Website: lowes
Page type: order-returns
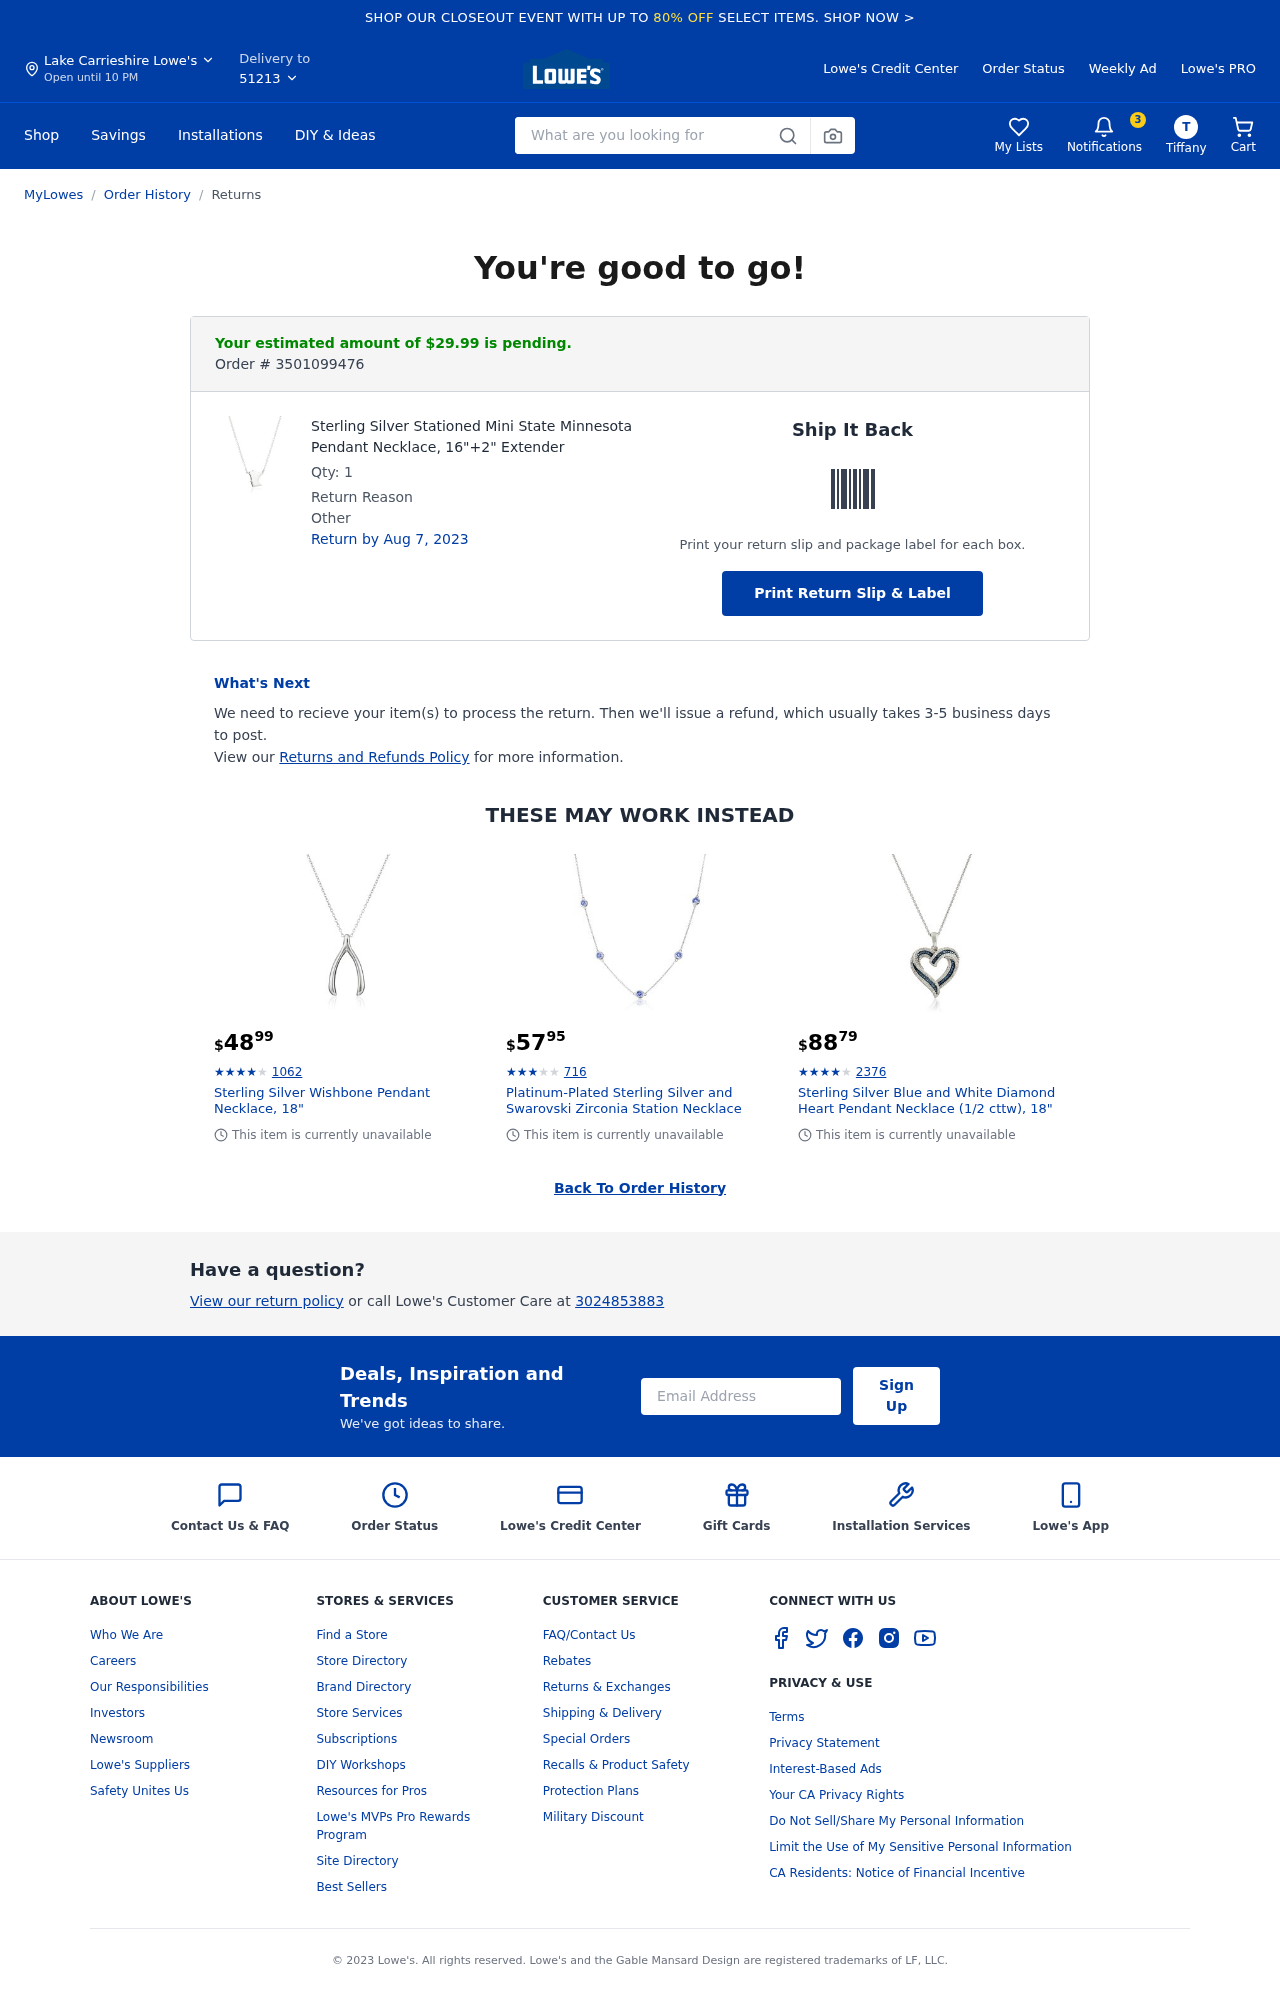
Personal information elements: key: PII_CITY
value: Lake Carrieshire
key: PII_EMAIL
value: thorton@gmail.com
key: PII_FIRSTNAME
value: Tiffany
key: PII_PHONE
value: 3024853883
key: PII_POSTCODE
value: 51213
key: PII_FIRSTNAME_INITIAL
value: T
Product elements: key: PRODUCT1_NAME
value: Sterling Silver Stationed Mini State Minnesota Pendant Necklace, 16"+2" Extender
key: PRODUCT1_QUANTITY
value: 1
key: PRODUCT2_NAME
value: Sterling Silver Wishbone Pendant Necklace, 18"
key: PRODUCT2_NUM_RATINGS
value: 1062
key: PRODUCT2_PRICE
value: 48.99
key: PRODUCT2_RATING
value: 4.4
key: PRODUCT3_NAME
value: Platinum-Plated Sterling Silver and Swarovski Zirconia Station Necklace
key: PRODUCT3_NUM_RATINGS
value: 716
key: PRODUCT3_PRICE
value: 57.95
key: PRODUCT3_RATING
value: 3.7
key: PRODUCT4_NAME
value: Sterling Silver Blue and White Diamond Heart Pendant Necklace (1/2 cttw), 18"
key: PRODUCT4_NUM_RATINGS
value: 2376
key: PRODUCT4_PRICE
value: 88.79
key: PRODUCT4_RATING
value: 4.4
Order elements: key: ORDER_NUM_ITEMS
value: Cart
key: ORDER_TOTAL
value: Your estimated amount of $29.99 is pending.
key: ORDER_ID
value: Order # 3501099476
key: ORDER_RETURN_BY_DATE
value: Return by Aug 7, 2023
Search elements: key: HEADER_SEARCH
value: What are you looking for
Other elements: key: NOTIFICATION_COUNT
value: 3